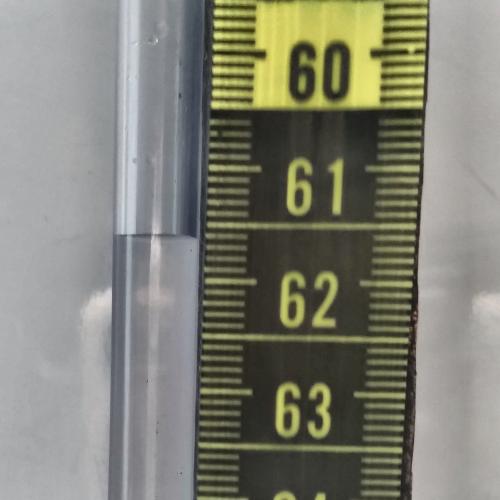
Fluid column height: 61.6 cm